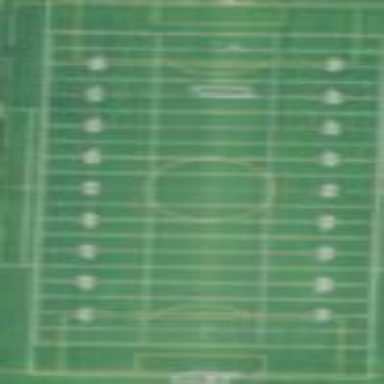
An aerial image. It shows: American football pitch.